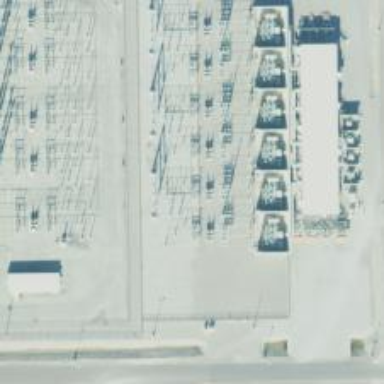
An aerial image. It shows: Switch used for power control.